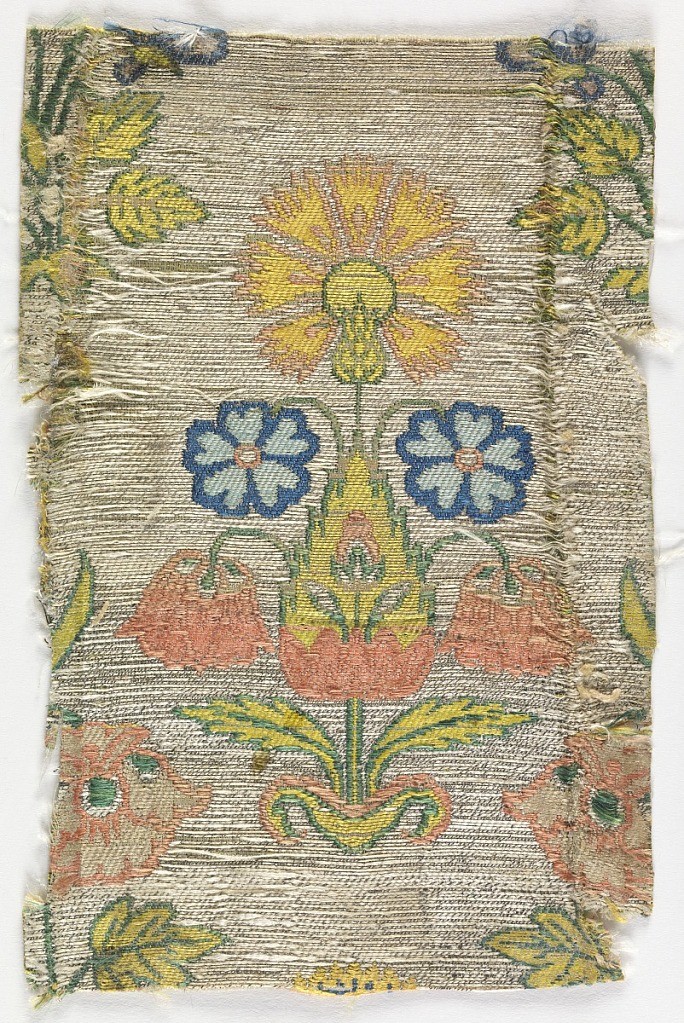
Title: Fragment
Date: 18th century
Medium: silk, metallic thread Technique: plain weave with complementary wefts and inner warps; binding on the front is 1/3 twill; four dark green, salmon, and yellow wefts; the other colors are bound on the front in 1/3 twill and free floating on the back; the silver is continuous and the silks discontinuous
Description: Fragment of a woven textile patterned by a vertically symmetrical pattern of two different offset and dovetailed rows of flowering plants. This fragment isolates on plants. Multi colors on a silver background.